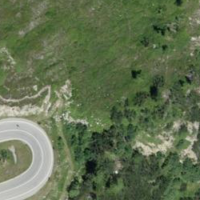
EUNIS habitat code: 26
Species observed at this site:
Aculepeira ceropegia